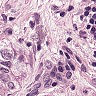
Metastatic tissue present: yes